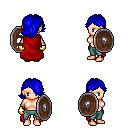
a pixel art fantasy rpg character, female body template, human, light skin, red cape, teal pants, blue swoop hairstyle, gold gloves, shield, four views (front, back, left, right), 2x2 character sprite sheet, small pixel art, hard edges, no anti-aliasing